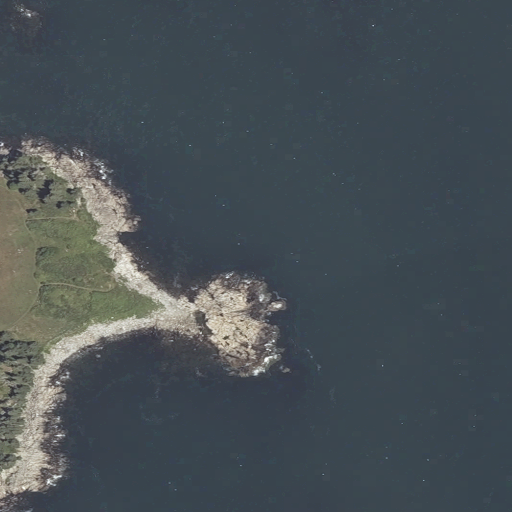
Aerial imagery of island in Maine named Gunning Rock containing open water, herbaceous wetlands, barren land, grassland, and mixed forest